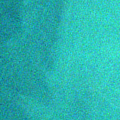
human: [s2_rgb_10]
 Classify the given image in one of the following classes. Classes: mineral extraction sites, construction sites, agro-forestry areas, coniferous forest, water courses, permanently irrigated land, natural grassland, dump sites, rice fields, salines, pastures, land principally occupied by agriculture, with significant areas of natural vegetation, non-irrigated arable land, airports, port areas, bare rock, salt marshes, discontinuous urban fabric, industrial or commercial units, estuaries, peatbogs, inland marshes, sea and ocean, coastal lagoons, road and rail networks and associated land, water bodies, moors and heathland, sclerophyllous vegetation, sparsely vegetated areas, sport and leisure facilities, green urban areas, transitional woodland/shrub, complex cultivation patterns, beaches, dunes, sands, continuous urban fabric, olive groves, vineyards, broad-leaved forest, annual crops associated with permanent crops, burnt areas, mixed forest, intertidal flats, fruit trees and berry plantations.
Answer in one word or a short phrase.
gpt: sea and ocean